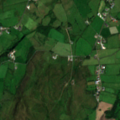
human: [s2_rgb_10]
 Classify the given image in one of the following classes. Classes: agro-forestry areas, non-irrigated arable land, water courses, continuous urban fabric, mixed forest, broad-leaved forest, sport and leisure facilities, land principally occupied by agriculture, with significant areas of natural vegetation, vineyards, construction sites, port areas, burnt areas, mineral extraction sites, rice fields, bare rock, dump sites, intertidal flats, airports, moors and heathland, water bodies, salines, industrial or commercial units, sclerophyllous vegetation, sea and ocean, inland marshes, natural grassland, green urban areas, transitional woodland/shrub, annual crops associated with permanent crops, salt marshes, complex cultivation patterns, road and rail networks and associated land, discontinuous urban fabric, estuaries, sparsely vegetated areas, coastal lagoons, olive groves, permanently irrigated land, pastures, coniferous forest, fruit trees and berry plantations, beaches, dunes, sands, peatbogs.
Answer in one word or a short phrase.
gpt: pastures, peatbogs